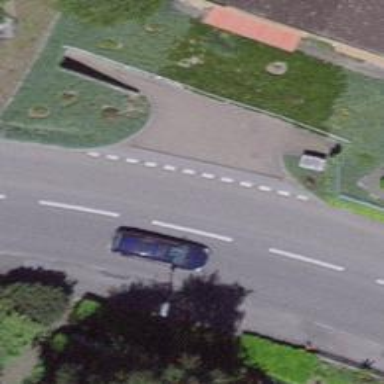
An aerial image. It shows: Secondary road with asphalt surface and sidewalk on the left side.